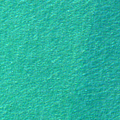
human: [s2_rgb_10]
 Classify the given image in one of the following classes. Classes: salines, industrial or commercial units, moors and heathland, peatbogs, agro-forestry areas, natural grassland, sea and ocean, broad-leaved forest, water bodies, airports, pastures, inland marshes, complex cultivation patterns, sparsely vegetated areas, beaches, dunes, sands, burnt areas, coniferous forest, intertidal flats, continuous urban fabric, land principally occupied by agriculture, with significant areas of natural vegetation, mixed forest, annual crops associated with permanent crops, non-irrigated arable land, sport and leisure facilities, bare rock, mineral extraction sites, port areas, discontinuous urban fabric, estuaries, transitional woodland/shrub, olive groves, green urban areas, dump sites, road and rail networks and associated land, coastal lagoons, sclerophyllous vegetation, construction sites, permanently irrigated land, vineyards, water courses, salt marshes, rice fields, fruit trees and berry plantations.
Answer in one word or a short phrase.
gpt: sea and ocean